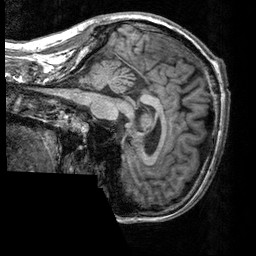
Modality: T1w
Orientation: sagittal
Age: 41
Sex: male
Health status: healthy
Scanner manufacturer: siemens
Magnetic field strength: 3 T
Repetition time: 2.3 s
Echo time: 0.00303 s